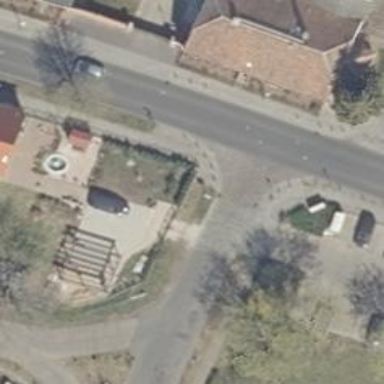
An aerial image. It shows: Residential road with sidewalk on the left.